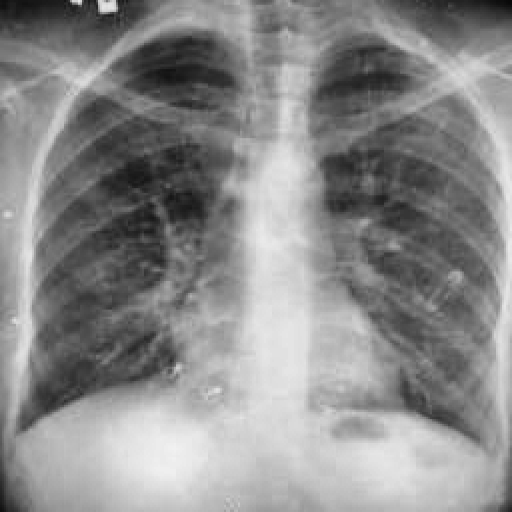
Finding: TUBERCULOSIS